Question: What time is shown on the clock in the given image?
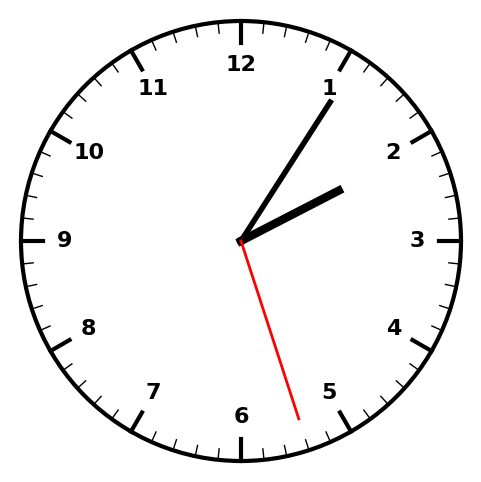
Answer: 02:05:27